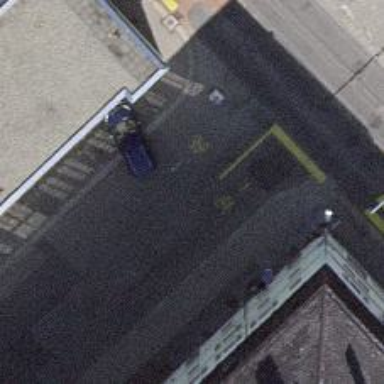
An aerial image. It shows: Bollard.